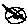
Label: hexagon